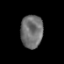
Tissue: prostate
Cell type: Epithelial cells
Senescence score: 0.2432
Nuclear area (px): 714
Mean DAPI intensity: 112.008